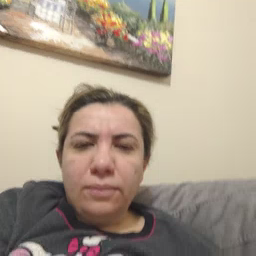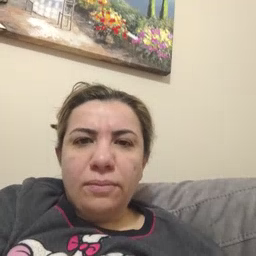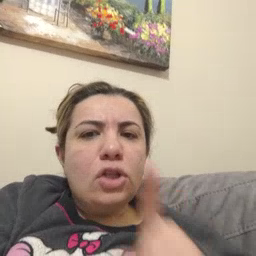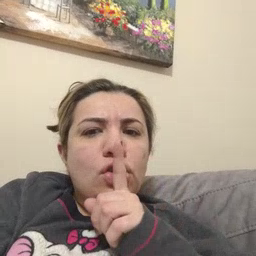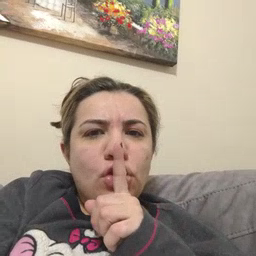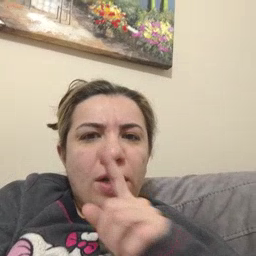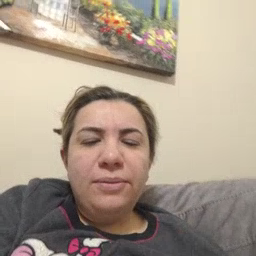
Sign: shhh